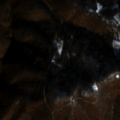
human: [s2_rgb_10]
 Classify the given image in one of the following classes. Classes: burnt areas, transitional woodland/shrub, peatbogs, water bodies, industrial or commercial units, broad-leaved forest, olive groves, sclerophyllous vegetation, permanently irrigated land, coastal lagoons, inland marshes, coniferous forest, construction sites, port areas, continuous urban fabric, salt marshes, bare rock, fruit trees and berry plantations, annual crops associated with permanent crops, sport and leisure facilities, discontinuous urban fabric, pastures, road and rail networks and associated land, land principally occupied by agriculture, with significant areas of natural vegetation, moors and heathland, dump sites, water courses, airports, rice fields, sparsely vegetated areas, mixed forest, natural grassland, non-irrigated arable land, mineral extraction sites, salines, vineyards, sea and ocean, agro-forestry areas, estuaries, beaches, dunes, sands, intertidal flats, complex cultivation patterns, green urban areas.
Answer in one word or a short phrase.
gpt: land principally occupied by agriculture, with significant areas of natural vegetation, broad-leaved forest